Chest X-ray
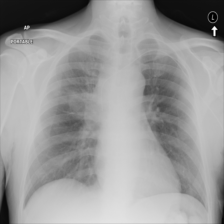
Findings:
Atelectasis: negative
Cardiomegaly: negative
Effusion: negative
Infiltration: negative
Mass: positive
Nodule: negative
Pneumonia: negative
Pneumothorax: negative
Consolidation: negative
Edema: negative
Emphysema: negative
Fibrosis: negative
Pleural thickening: negative
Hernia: negative